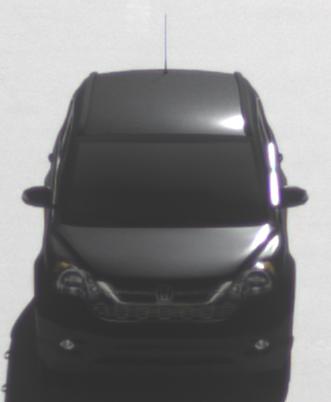
Make: Honda
Model: CR-V
Detailed model: CR-V (III) (04/10 - 10/12)
Model produced from: 2010
Model produced until: 2012
Doors: 5
Color: black
Road condition: dry road
Daytime: morning or afternoon
Contrast: high contrast